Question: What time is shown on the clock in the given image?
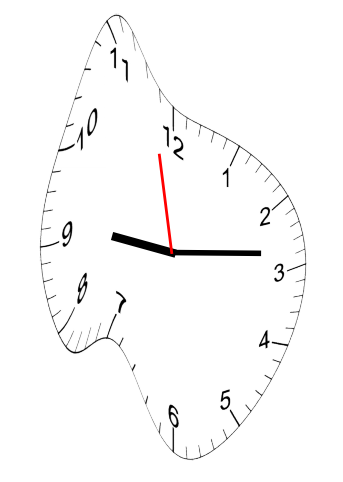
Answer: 09:13:58